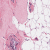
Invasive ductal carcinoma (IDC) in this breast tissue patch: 0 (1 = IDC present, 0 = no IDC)